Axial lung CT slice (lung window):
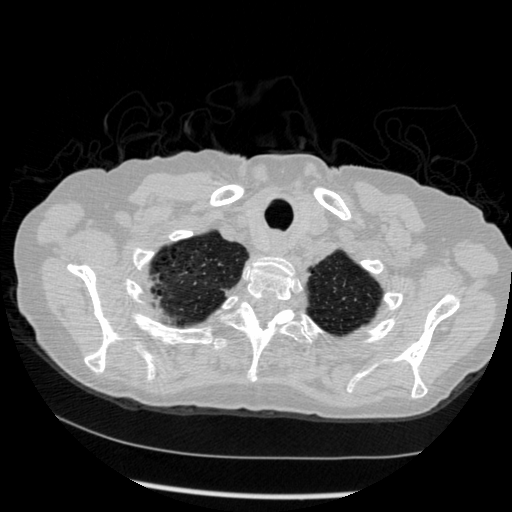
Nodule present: no